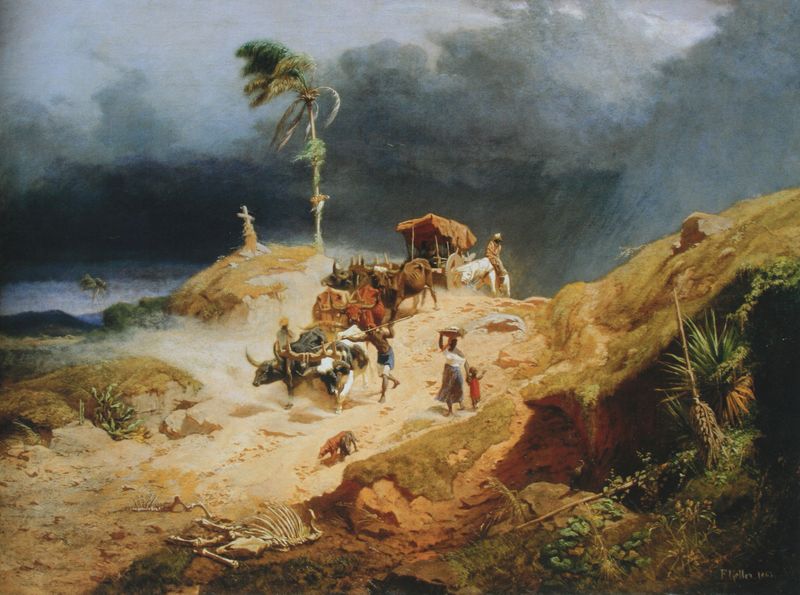
Titel: Reisende in Brasilien
Künstler: Ferdinand Keller
Standort: Hamburg
Institution: Kunsthalle
Schlagwörter: baum, berg, blau, dunkel, felsen, gewitter, himmel, kopf, mann, meer, schatten, wasser, wolken, bäume, gelb, grün, landschaft, menschen, sand, braun, frau, grau, licht, männer, schwarz, hund, rot, tiere, weg, stein, steine, tot, erde, horizont, kühe, vieh, wind, sonne, kind, mutter, pflanzen, bauern, karren, pferd, pferde, reiter, gischt, wellen, düster, stab, abhang, transport, afrika, hang, wüste, kuh, rind, geröll, kutsche, wagen, sturm, unwetter, wetter, palme, regen, oase, knochen, neger, schwarze, reste, rinder, kreuz, orient, asien, treiber, gebein, skelett, grab, reise, dramatisch, aloe, kaktee, kaktus, baldachin, palmen, balu, hörner, gespann, bock, ochsen, ochsengespann, böcke, arabien, gerippe, tierskelett, plane, fra, überreste, ssturm, ochsenkarren, tropen, tels, frau#kind